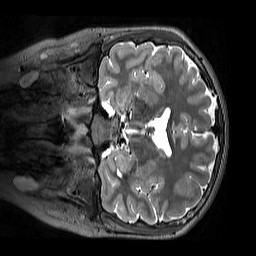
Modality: T2w
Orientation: coronal
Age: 13
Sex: male
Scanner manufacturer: siemens
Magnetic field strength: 3 T
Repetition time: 3.2 s
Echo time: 0.408 s